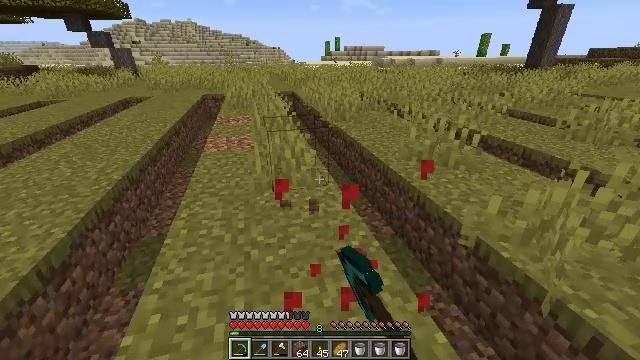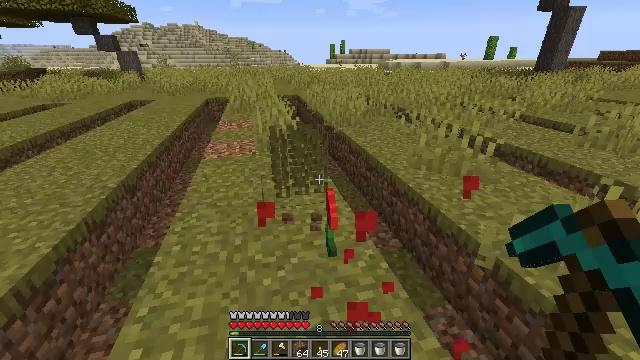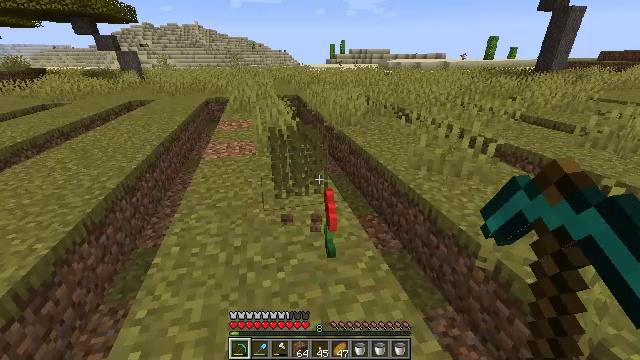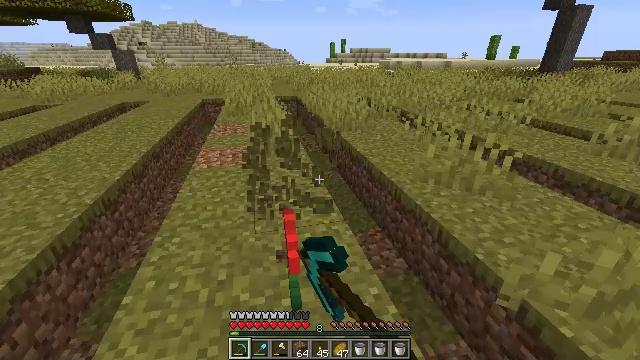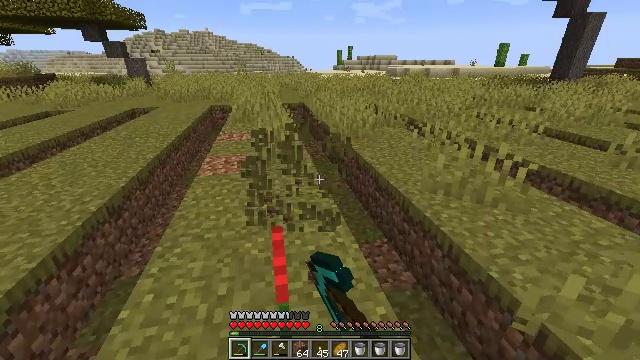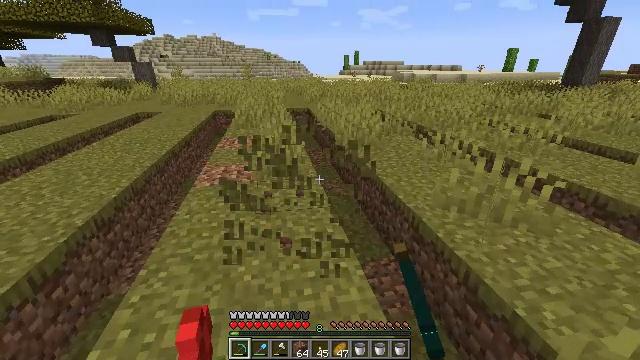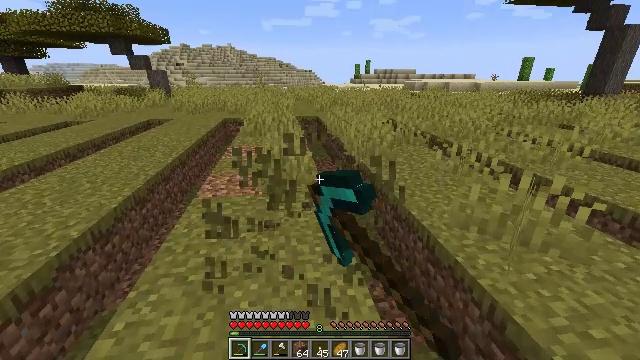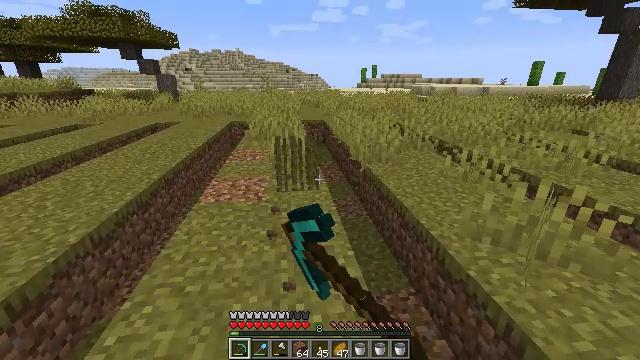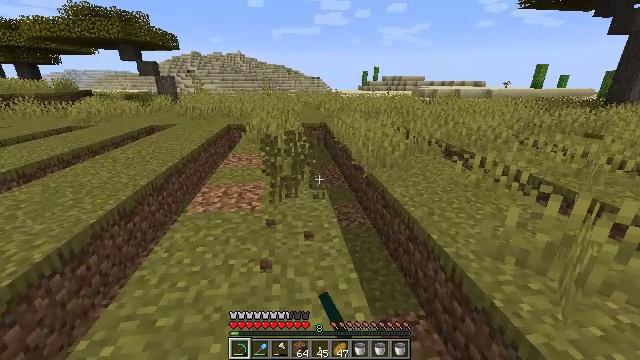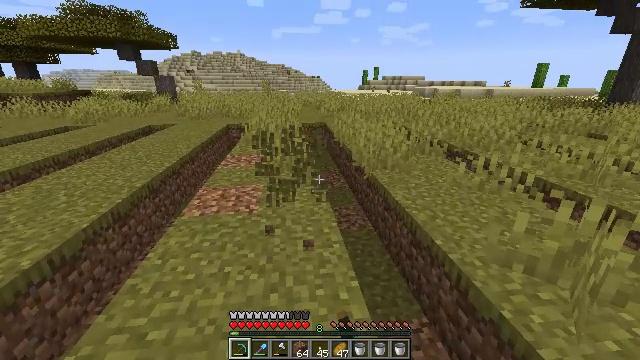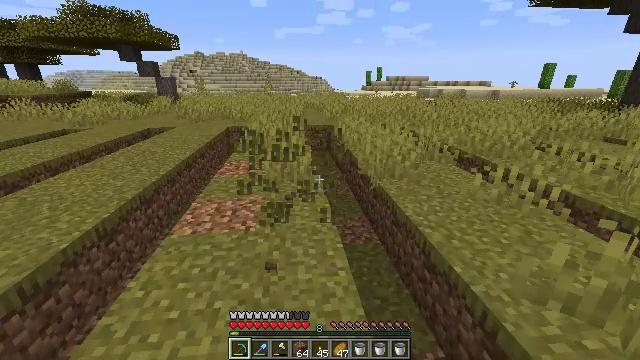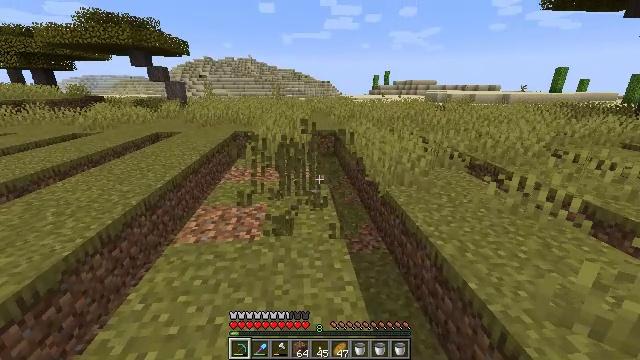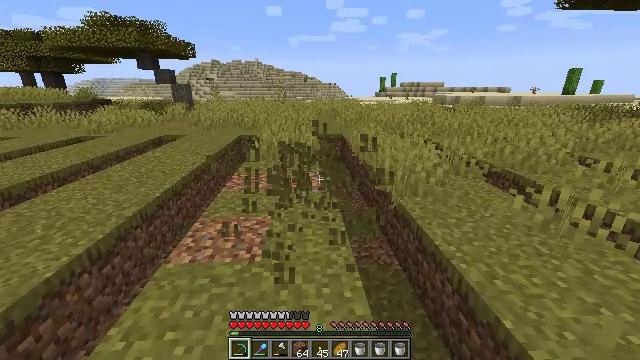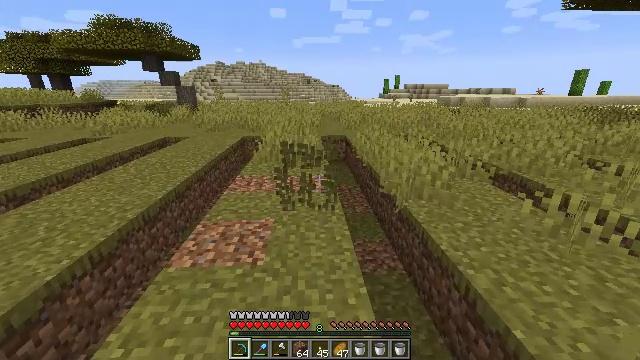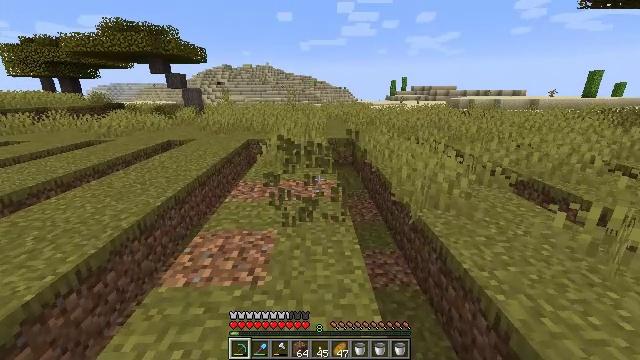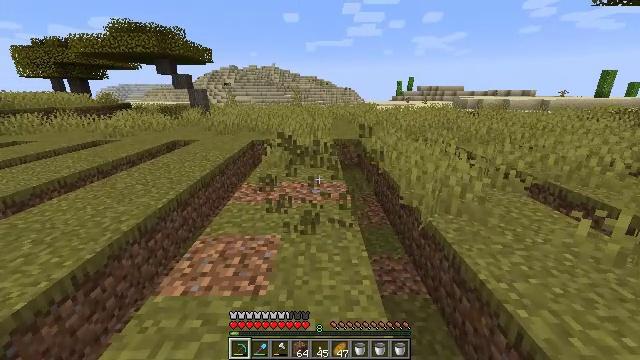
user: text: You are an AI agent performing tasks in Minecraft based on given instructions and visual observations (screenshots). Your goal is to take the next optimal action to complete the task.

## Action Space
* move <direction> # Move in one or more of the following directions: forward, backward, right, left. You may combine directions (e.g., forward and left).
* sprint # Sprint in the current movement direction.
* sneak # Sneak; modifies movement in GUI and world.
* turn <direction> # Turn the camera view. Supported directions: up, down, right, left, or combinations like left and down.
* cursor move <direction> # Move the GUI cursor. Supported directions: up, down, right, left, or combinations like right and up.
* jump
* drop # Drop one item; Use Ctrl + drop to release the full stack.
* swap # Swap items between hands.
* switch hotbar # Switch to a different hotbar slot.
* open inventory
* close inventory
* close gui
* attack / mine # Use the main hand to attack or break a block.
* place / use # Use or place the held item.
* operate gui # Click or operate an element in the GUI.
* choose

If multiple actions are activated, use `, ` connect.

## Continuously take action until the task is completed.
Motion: motion action
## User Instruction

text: Mine the grass in the plains.
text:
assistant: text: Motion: move forward, turn left, attack / mine
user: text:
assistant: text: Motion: move forward, attack / mine
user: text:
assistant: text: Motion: move forward, attack / mine
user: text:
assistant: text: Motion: move forward, turn left and up, attack / mine
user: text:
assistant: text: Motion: move forward, turn left, attack / mine
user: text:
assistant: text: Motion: move forward, turn left and up, attack / mine
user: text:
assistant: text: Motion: move forward, turn left, attack / mine
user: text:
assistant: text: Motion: move forward, attack / mine
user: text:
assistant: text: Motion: move forward, attack / mine
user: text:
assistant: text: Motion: move forward, attack / mine
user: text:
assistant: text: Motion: move forward, turn left, attack / mine
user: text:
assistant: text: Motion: move forward, turn left, attack / mine
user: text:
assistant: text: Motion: move forward, attack / mine
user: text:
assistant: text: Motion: move forward, turn left, attack / mine
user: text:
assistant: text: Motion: move forward, turn left, attack / mine
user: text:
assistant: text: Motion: move forward, attack / mine
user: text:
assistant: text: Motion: move forward, attack / mine
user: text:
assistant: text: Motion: move forward, attack / mine
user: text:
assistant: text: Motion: move forward, attack / mine
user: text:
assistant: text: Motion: move forward, attack / mine
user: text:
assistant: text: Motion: move forward, attack / mine
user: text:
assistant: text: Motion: move forward, attack / mine
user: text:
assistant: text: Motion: move forward, attack / mine
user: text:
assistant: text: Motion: move forward and move left, attack / mine
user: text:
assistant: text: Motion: move forward and move left, attack / mine
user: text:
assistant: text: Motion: move forward and move left, attack / mine
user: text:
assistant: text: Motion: move forward and move left, attack / mine
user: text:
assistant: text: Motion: move forward and move left, attack / mine
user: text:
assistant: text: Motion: move forward, attack / mine
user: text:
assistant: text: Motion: move forward, attack / mine